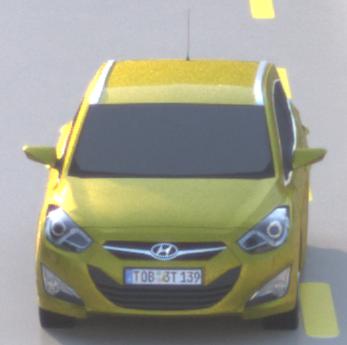
Make: Hyundai
Model: i40 Kombi 1.6 GDI
Detailed model: i40 (VF) Kombi
Model produced from: 2012/08
Model produced until: 2013/09
Doors: 5
Color: yellow
Road condition: wet road
Daytime: sunrise or sunset
Contrast: medium contrast